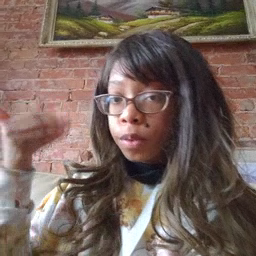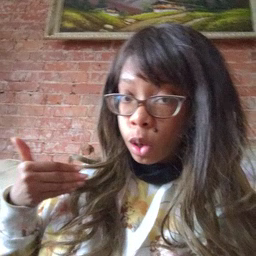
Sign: before